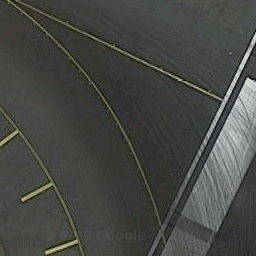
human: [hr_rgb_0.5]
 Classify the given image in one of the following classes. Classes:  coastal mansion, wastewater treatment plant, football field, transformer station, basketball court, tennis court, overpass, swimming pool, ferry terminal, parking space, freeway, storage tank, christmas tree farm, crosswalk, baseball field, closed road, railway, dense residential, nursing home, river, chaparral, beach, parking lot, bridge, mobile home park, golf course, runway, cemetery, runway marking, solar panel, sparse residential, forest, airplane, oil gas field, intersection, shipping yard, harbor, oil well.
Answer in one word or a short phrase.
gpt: runway marking